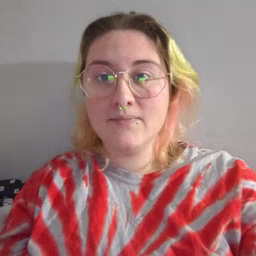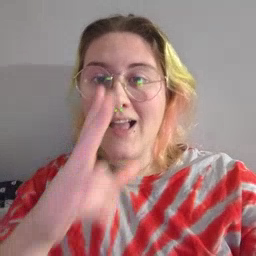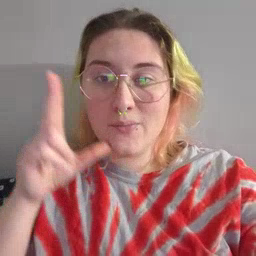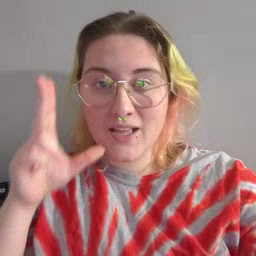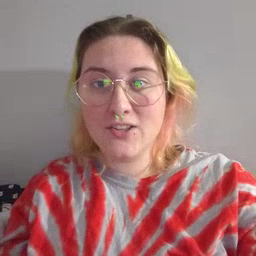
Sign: underwear